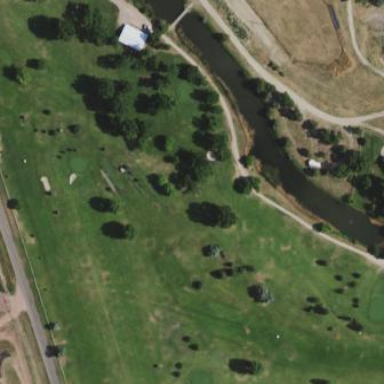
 place for golfing and leisure activities."